Question:
When I press on Delete button (small red button) ,I want this image to delete & Update the UICollectionView. I write this code for this collectionView.
'''
-(UICollectionViewCell *)collectionView:(UICollectionView *)collectionView cellForItemAtIndexPath:(NSIndexPath *)indexPath
{
_cell=[collectionView dequeueReusableCellWithReuseIdentifier:@"cell" forIndexPath:indexPath];
_mainindex=indexPath;
UIImageView *imageview=[[UIImageView alloc]initWithFrame:CGRectMake(0, 0, 70, 70)];
UIImage *img=_selectedAssetArray[_mainindex.row];
imageview.image=img;
imageview.userInteractionEnabled=YES;
[_cell.contentView addSubview:imageview];
UIButton *mybutton=[[UIButton alloc]initWithFrame:CGRectMake(50, -5, 30, 30)];
[mybutton setImage:[UIImage imageNamed:@"closeButton2.png"] forState:UIControlStateNormal];
[mybutton addTarget:self action:@selector(delete:) forControlEvents:UIControlEventTouchUpInside];
[imageview addSubview:mybutton];
return _cell;
}
'''
'''
-(void)collectionView:(UICollectionView *)collectionView didSelectItemAtIndexPath:(NSIndexPath *)indexPath
{
_mainindex=indexPath;
CropViewController *cropview=[[CropViewController alloc]initWithNibName:@"CropViewController" bundle:nil];
cropview.AftersaveArray=_selectedAssetArray;
cropview.CropIndex=_mainindex;
cropview.cropImage=[_selectedAssetArray objectAtIndex:indexPath.row];
cropview.CropImagedelegate=self;
[self presentViewController:cropview animated:YES completion:nil];
}
'''
So that , I want delete image on button press .
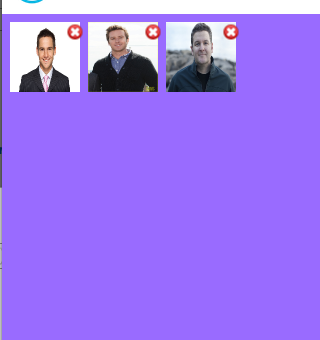
Answer: ok set an tag for your mybutton like this
'''
[mybutton setTag: indexPath.row];
-(void) delete :(id)sender{
UIButton *btn = (UIButton *)sender;
[_selectedAssetArray removeObjectAtIndex:btn.tag];
//reload your collectionview here
}
'''